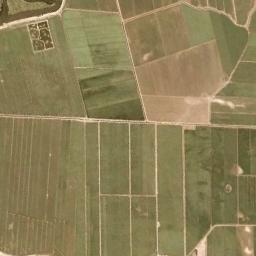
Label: rectangular_farmland